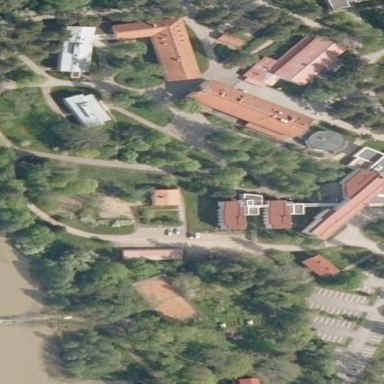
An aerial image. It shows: College building.